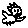
Label: bird